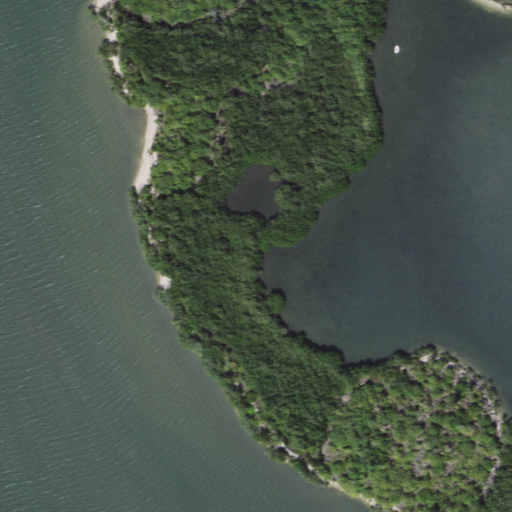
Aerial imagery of island in Florida named Pauls Island containing open water, woody wetlands, and herbaceous wetlands